Question: How do I detect the touch event if the user touches on view A and drags to bottom over the view B. I want to detect the touch event in View B.
I added touch listener in view B but doesn't receive events if the user initially touched A and dragged over the B.

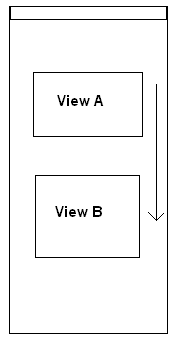
Answer: You can use the code bellow to achive your request:
(used in code beloow)
'''
Rect outRect = new Rect();
int[] location = new int[2];
private boolean isViewInBounds(View view, int x, int y){
view.getDrawingRect(outRect);
view.getLocationOnScreen(location);
outRect.offset(location[0], location[1]);
return outRect.contains(x, y);
}
'''
'TextView'
'''
final TextView viewA = (TextView) findViewById(R.id.textView);
final TextView viewB = (TextView) findViewById(R.id.textView2);
'''
The empty 'OnClickListener' is required to keep 'OnTouchListener' active until 'ACTION_UP'
'''
viewA.setOnClickListener(new OnClickListener() {
@Override
public void onClick(View v) {}
});
viewA.setOnTouchListener(new OnTouchListener() {
@Override
public boolean onTouch(View v, MotionEvent event) {
int x = (int)event.getRawX();
int y = (int)event.getRawY();
if(event.getAction() == MotionEvent.ACTION_UP){
if(isViewInBounds(viewB, x, y))
viewB.dispatchTouchEvent(event);
else if(isViewInBounds(viewA, x, y)){
Log.d(TAG, "onTouch ViewA");
//Here goes code to execute on onTouch ViewA
}
}
// Further touch is not handled
return false;
}
});
'''
This is only required if you also want to press on viewB and drag to viewA
'''
viewB.setOnClickListener(new OnClickListener() {
@Override
public void onClick(View v) {}
});
viewB.setOnTouchListener(new OnTouchListener() {
@Override
public boolean onTouch(View v, MotionEvent event) {
int x = (int)event.getRawX();
int y = (int)event.getRawY();
if(event.getAction() == MotionEvent.ACTION_UP){
if(isViewInBounds(viewA, x, y))
viewA.dispatchTouchEvent(event);
else if(isViewInBounds(viewB, x, y)){
Log.d(TAG, "onTouch ViewB");
//Here goes code to execute on onTouch ViewB
}
}
// Further touch is not handled
return false;
}
});
'''
Regards.